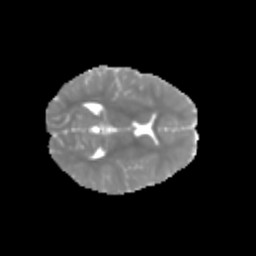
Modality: MD
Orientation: axial
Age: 5
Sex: female
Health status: healthy